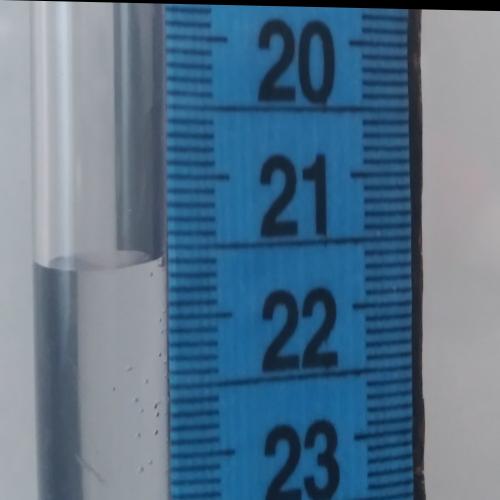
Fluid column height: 21.6 cm